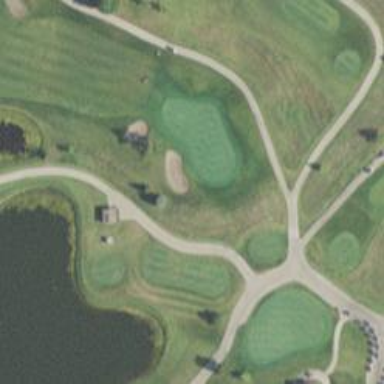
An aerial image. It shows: View of golf hole.